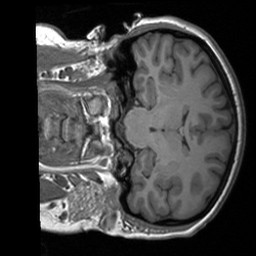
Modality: T1w
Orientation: coronal
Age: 23
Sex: female
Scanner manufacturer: siemens
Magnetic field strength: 3 T
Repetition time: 1.9 s
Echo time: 0.00226 s